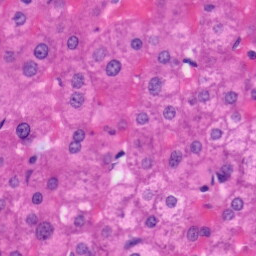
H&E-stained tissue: Liver